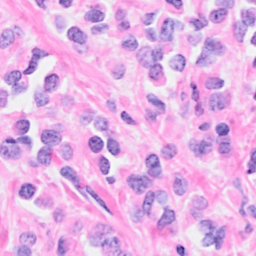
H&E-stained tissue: Breast